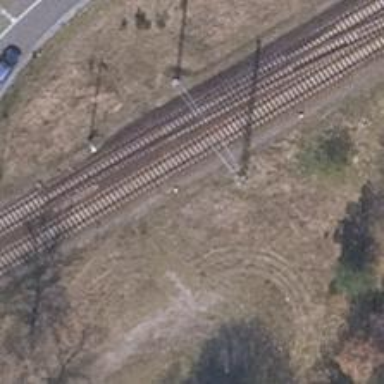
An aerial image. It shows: Railway signal.